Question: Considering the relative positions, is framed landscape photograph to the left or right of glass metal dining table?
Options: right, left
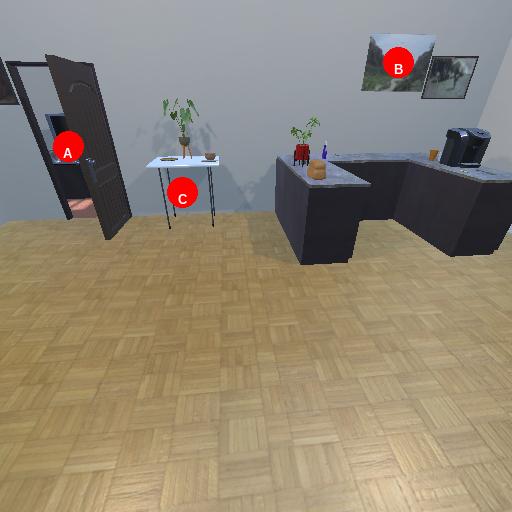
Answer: right